Current action and preconditions to check: path_clear

Your task: For each precondition in the list above, predict whether it will hold at this action.

Consider the current scene as observed from the mobile robot's camera, and analyze the predicted future states of all dynamic agents (e.g., people, animals, vehicles, or any moving entities) within the NEXT SECOND.

IMPORTANT: Only answer "very likely" if you are absolutely certain—based on strong, clear evidence—that a dynamic agent will violate the precondition in the predicted future state. Do NOT answer "very likely" for unlikely, ambiguous, or low-probability risks.

Ask yourself for each precondition: Is there a high probability, with clear and convincing evidence, that the predicted future states of any dynamic agent will interfere with the predicted future state of the currently executing action within the NEXT SECOND, causing that precondition to fail?

Assess the risk level based on these predictions. Use "likely" or "very likely" if motions create a clear risk of interference.

Use "neutral" or "improbable" if agents are nearby but their predicted paths are clearly diverging or non-conflicting.

Failure Risk Categories: "very improbable", "improbable", "neutral", "likely", "very likely"

Answer Format: Output ONLY the probability_of_failure value from these categories: "very improbable", "improbable", "neutral", "likely", "very likely"

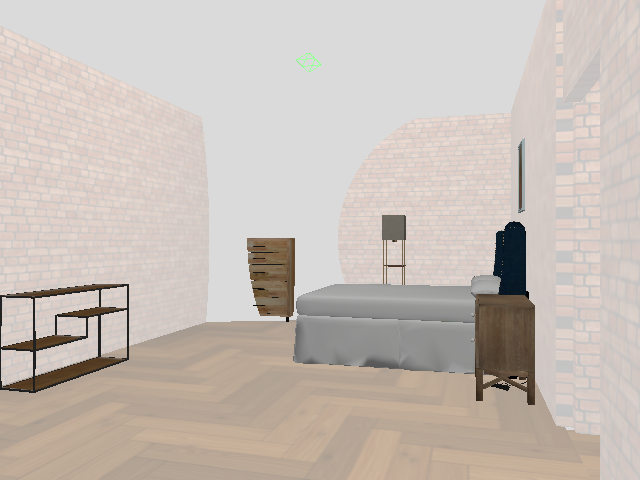

Answer: very improbable